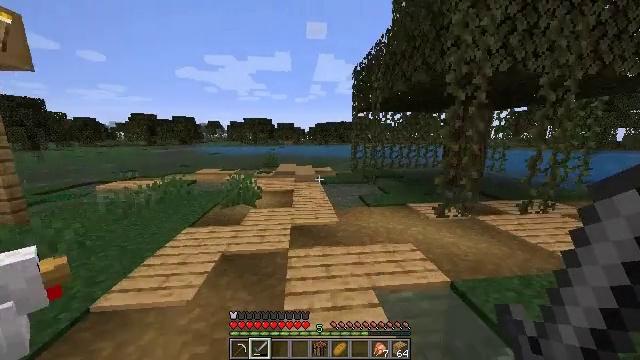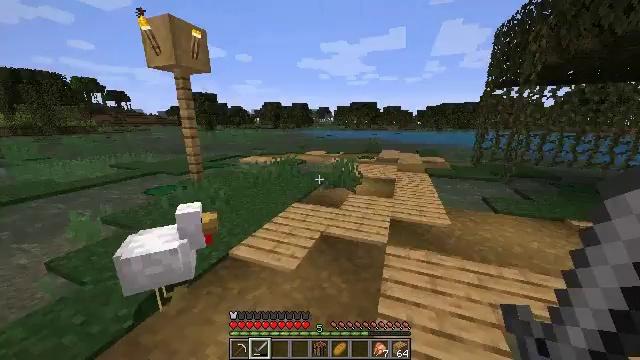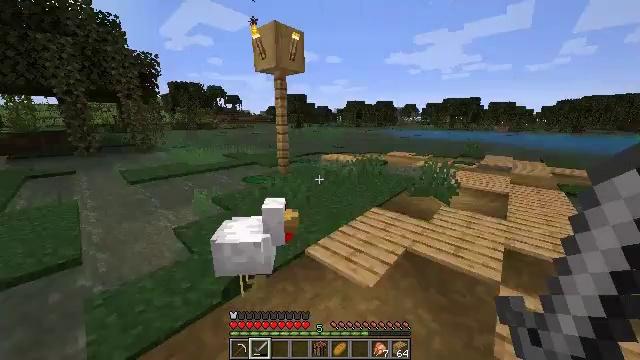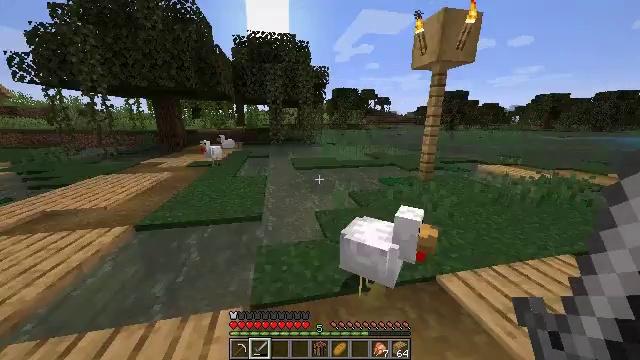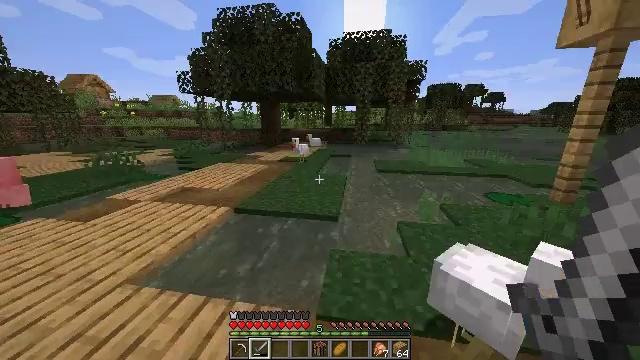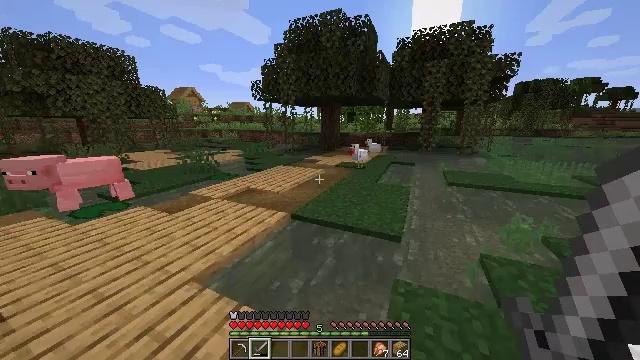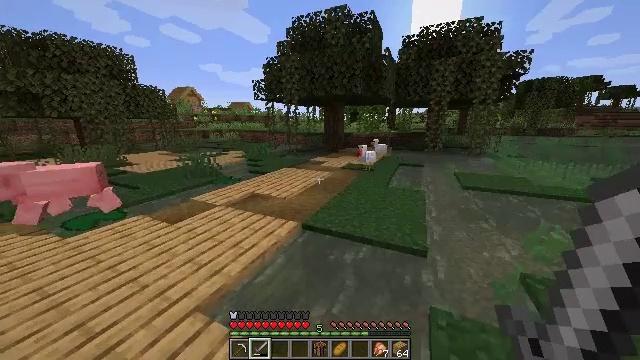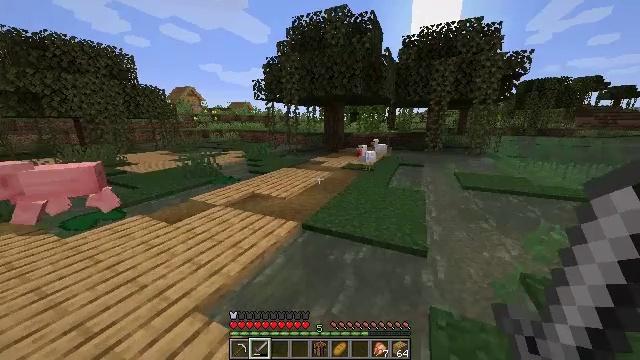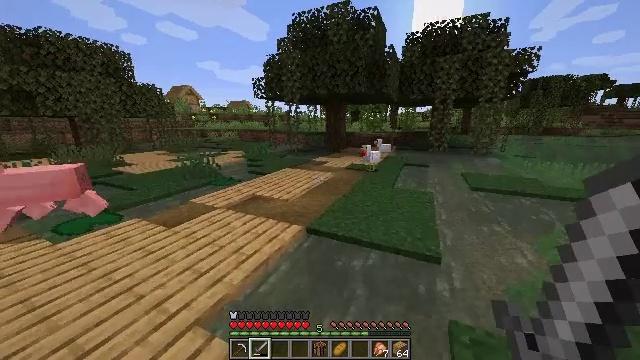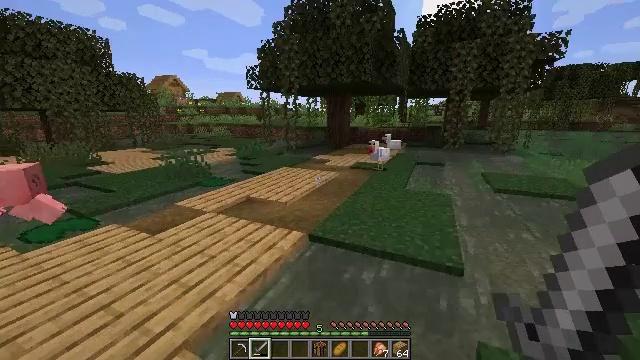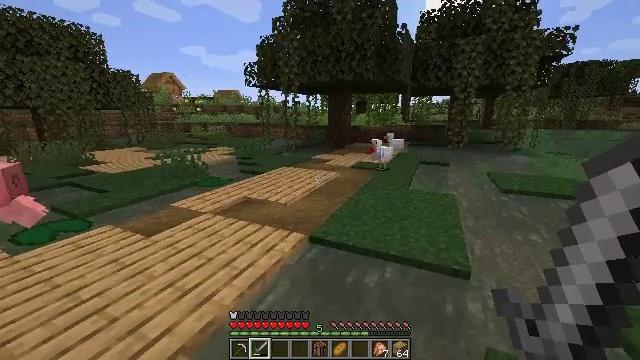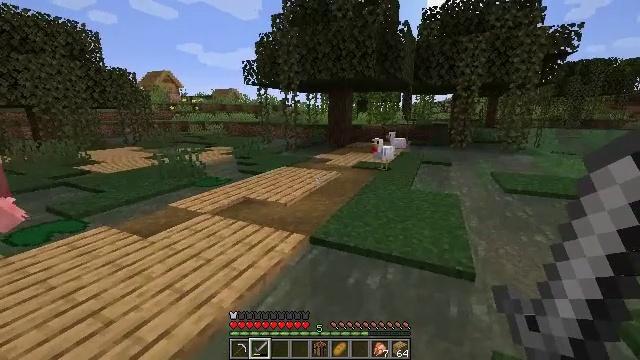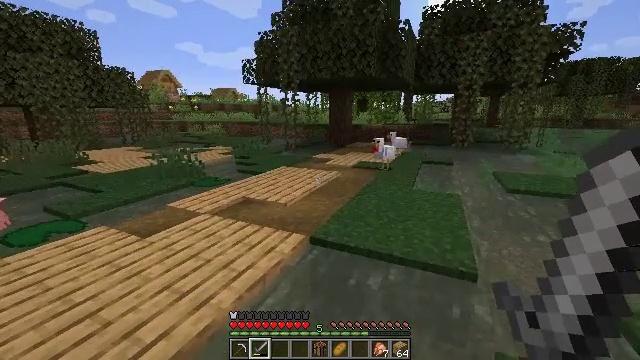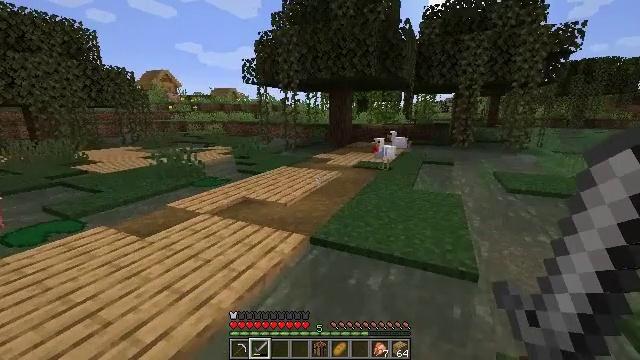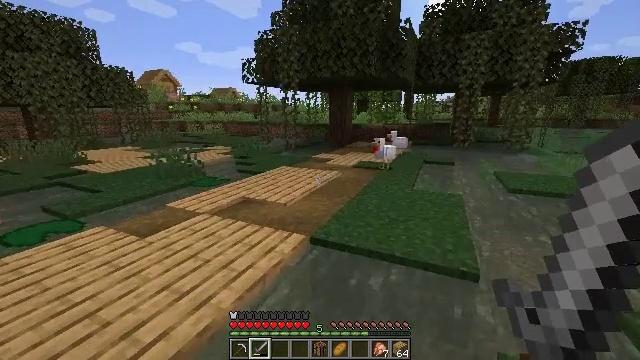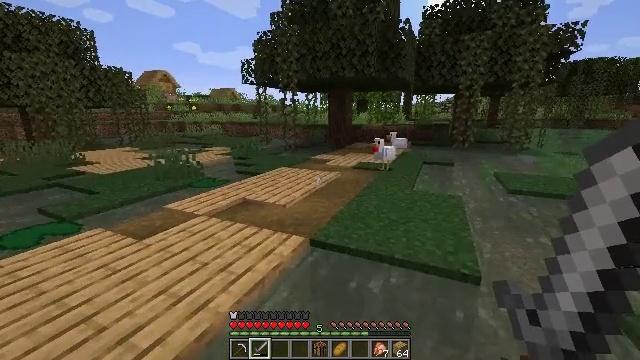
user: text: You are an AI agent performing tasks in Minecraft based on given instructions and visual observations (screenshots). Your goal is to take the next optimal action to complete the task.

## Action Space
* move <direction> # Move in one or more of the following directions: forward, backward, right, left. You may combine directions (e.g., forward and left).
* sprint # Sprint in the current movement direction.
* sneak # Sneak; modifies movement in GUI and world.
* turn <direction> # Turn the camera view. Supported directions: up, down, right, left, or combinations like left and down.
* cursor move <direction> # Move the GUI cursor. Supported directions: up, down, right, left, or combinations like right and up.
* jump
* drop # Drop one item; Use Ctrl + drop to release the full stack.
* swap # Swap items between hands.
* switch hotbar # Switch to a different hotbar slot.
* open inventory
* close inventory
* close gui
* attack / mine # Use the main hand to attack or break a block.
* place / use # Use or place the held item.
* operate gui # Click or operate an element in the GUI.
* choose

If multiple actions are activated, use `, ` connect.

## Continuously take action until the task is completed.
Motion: motion action
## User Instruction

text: Kill the chicken.
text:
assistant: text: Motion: move forward and move left, sprint, turn left and down
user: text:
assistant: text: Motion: move forward and move left, sprint, turn left
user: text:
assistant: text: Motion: move forward and move left, sprint, turn left
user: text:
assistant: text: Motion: move forward and move left, sprint, turn left
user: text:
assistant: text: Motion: move forward and move left, sprint, turn left and up
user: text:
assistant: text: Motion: move forward and move left, sprint
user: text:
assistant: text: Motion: no_op
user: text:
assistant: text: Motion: no_op
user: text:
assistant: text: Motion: no_op
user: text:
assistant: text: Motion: no_op
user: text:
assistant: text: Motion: no_op
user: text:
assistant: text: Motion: no_op
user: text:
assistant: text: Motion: no_op
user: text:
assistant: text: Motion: no_op
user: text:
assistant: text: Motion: move forward, sprint
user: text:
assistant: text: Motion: move forward, sprint
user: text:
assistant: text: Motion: move forward, sprint
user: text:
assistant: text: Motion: move forward, sprint, jump
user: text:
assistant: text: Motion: move forward, sprint, jump
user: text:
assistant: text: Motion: move forward, sprint, jump
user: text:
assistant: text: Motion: move forward, sprint, jump
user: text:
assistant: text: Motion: move forward, sprint, jump
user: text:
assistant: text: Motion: move forward, sprint
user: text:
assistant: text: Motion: move forward, sprint
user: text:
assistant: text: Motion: move forward, sprint
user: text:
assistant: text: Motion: move forward, sprint
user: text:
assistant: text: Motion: move forward
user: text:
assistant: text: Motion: move forward, turn right
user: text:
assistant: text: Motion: move forward, turn right
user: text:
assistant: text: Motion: move forward, turn right